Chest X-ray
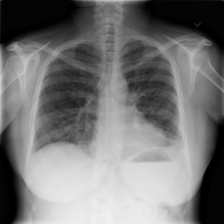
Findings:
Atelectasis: negative
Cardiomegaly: negative
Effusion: negative
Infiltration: negative
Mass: negative
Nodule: negative
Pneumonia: negative
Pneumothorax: positive
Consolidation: negative
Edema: negative
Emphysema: negative
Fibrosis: negative
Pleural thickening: negative
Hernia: negative